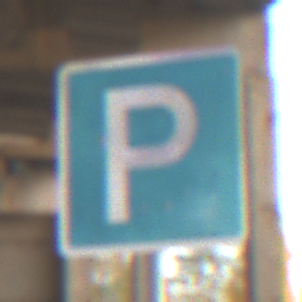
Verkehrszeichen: Parken
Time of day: SunriseSunset
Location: Roofed (Suburban)
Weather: Clear
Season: NotSpecified
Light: Natural